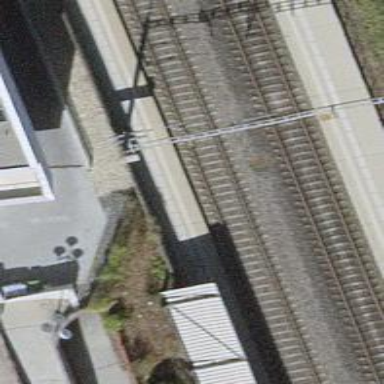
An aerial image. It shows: Stop position for public transport on the railway.